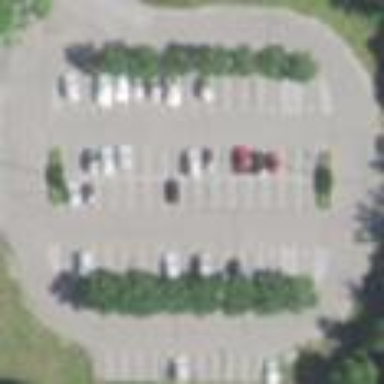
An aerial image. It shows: Parking area with asphalt surface. It is park and ride for buses.